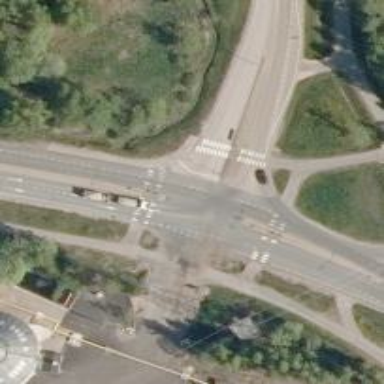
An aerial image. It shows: Trunk link road with asphalt surface.